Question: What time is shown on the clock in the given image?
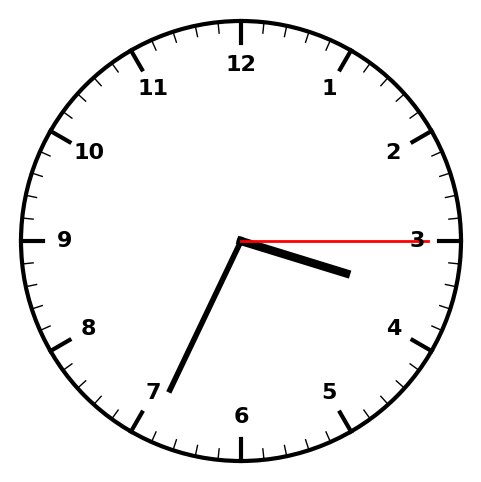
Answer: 03:34:15